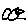
Label: bird